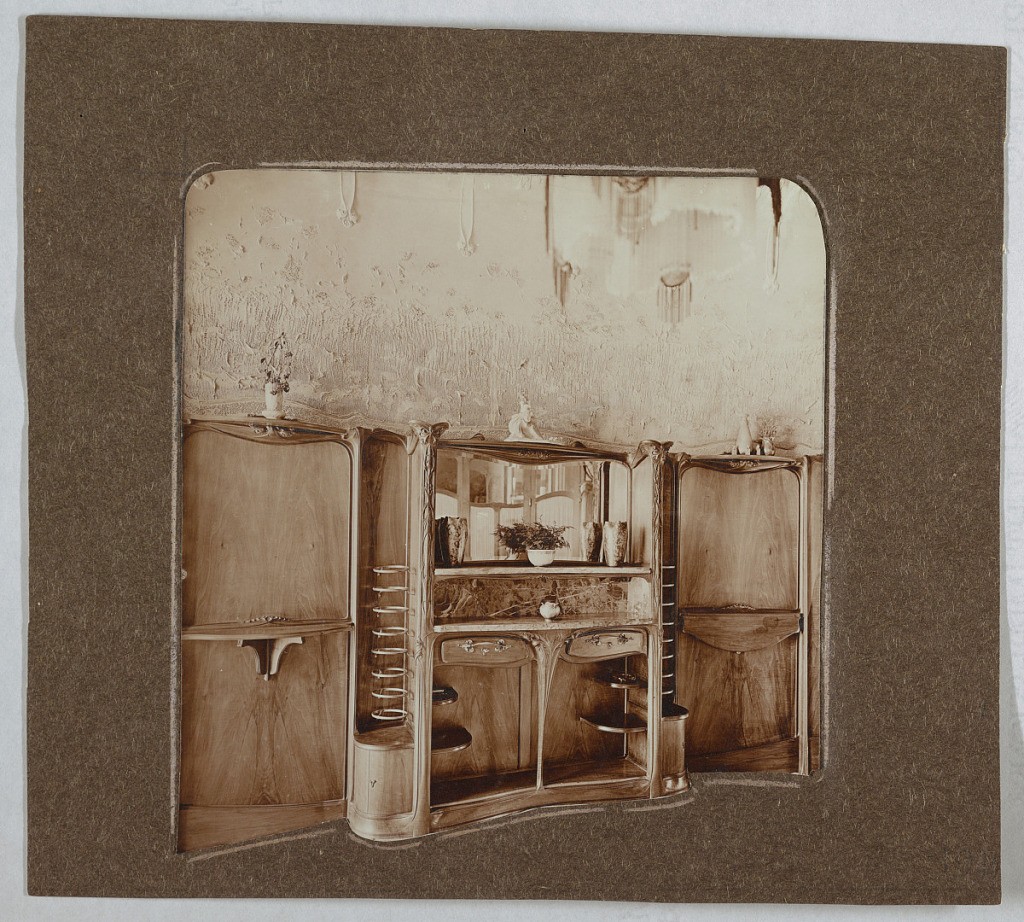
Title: Home of Hector Guimard: Dining Room Buffet [?]
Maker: Hector Guimard, French, 1867–1942
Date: ca. 1910
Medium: Photographic print on sensitized paper
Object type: Photograph
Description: Photograph of the sideboard in Hector Guimard's house at 22 rue Mozart. Photograph shows various shelves and wall behind.